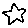
Label: star